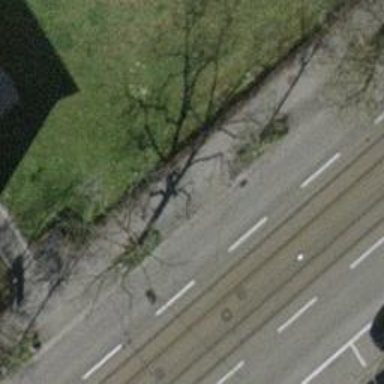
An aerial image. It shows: Avenue of trees.